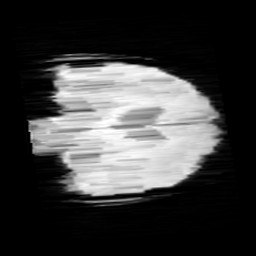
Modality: minIP
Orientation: coronal
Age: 11
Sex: female
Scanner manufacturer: siemens
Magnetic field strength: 3 T
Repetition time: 0.027 s
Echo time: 0.02 s